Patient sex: M
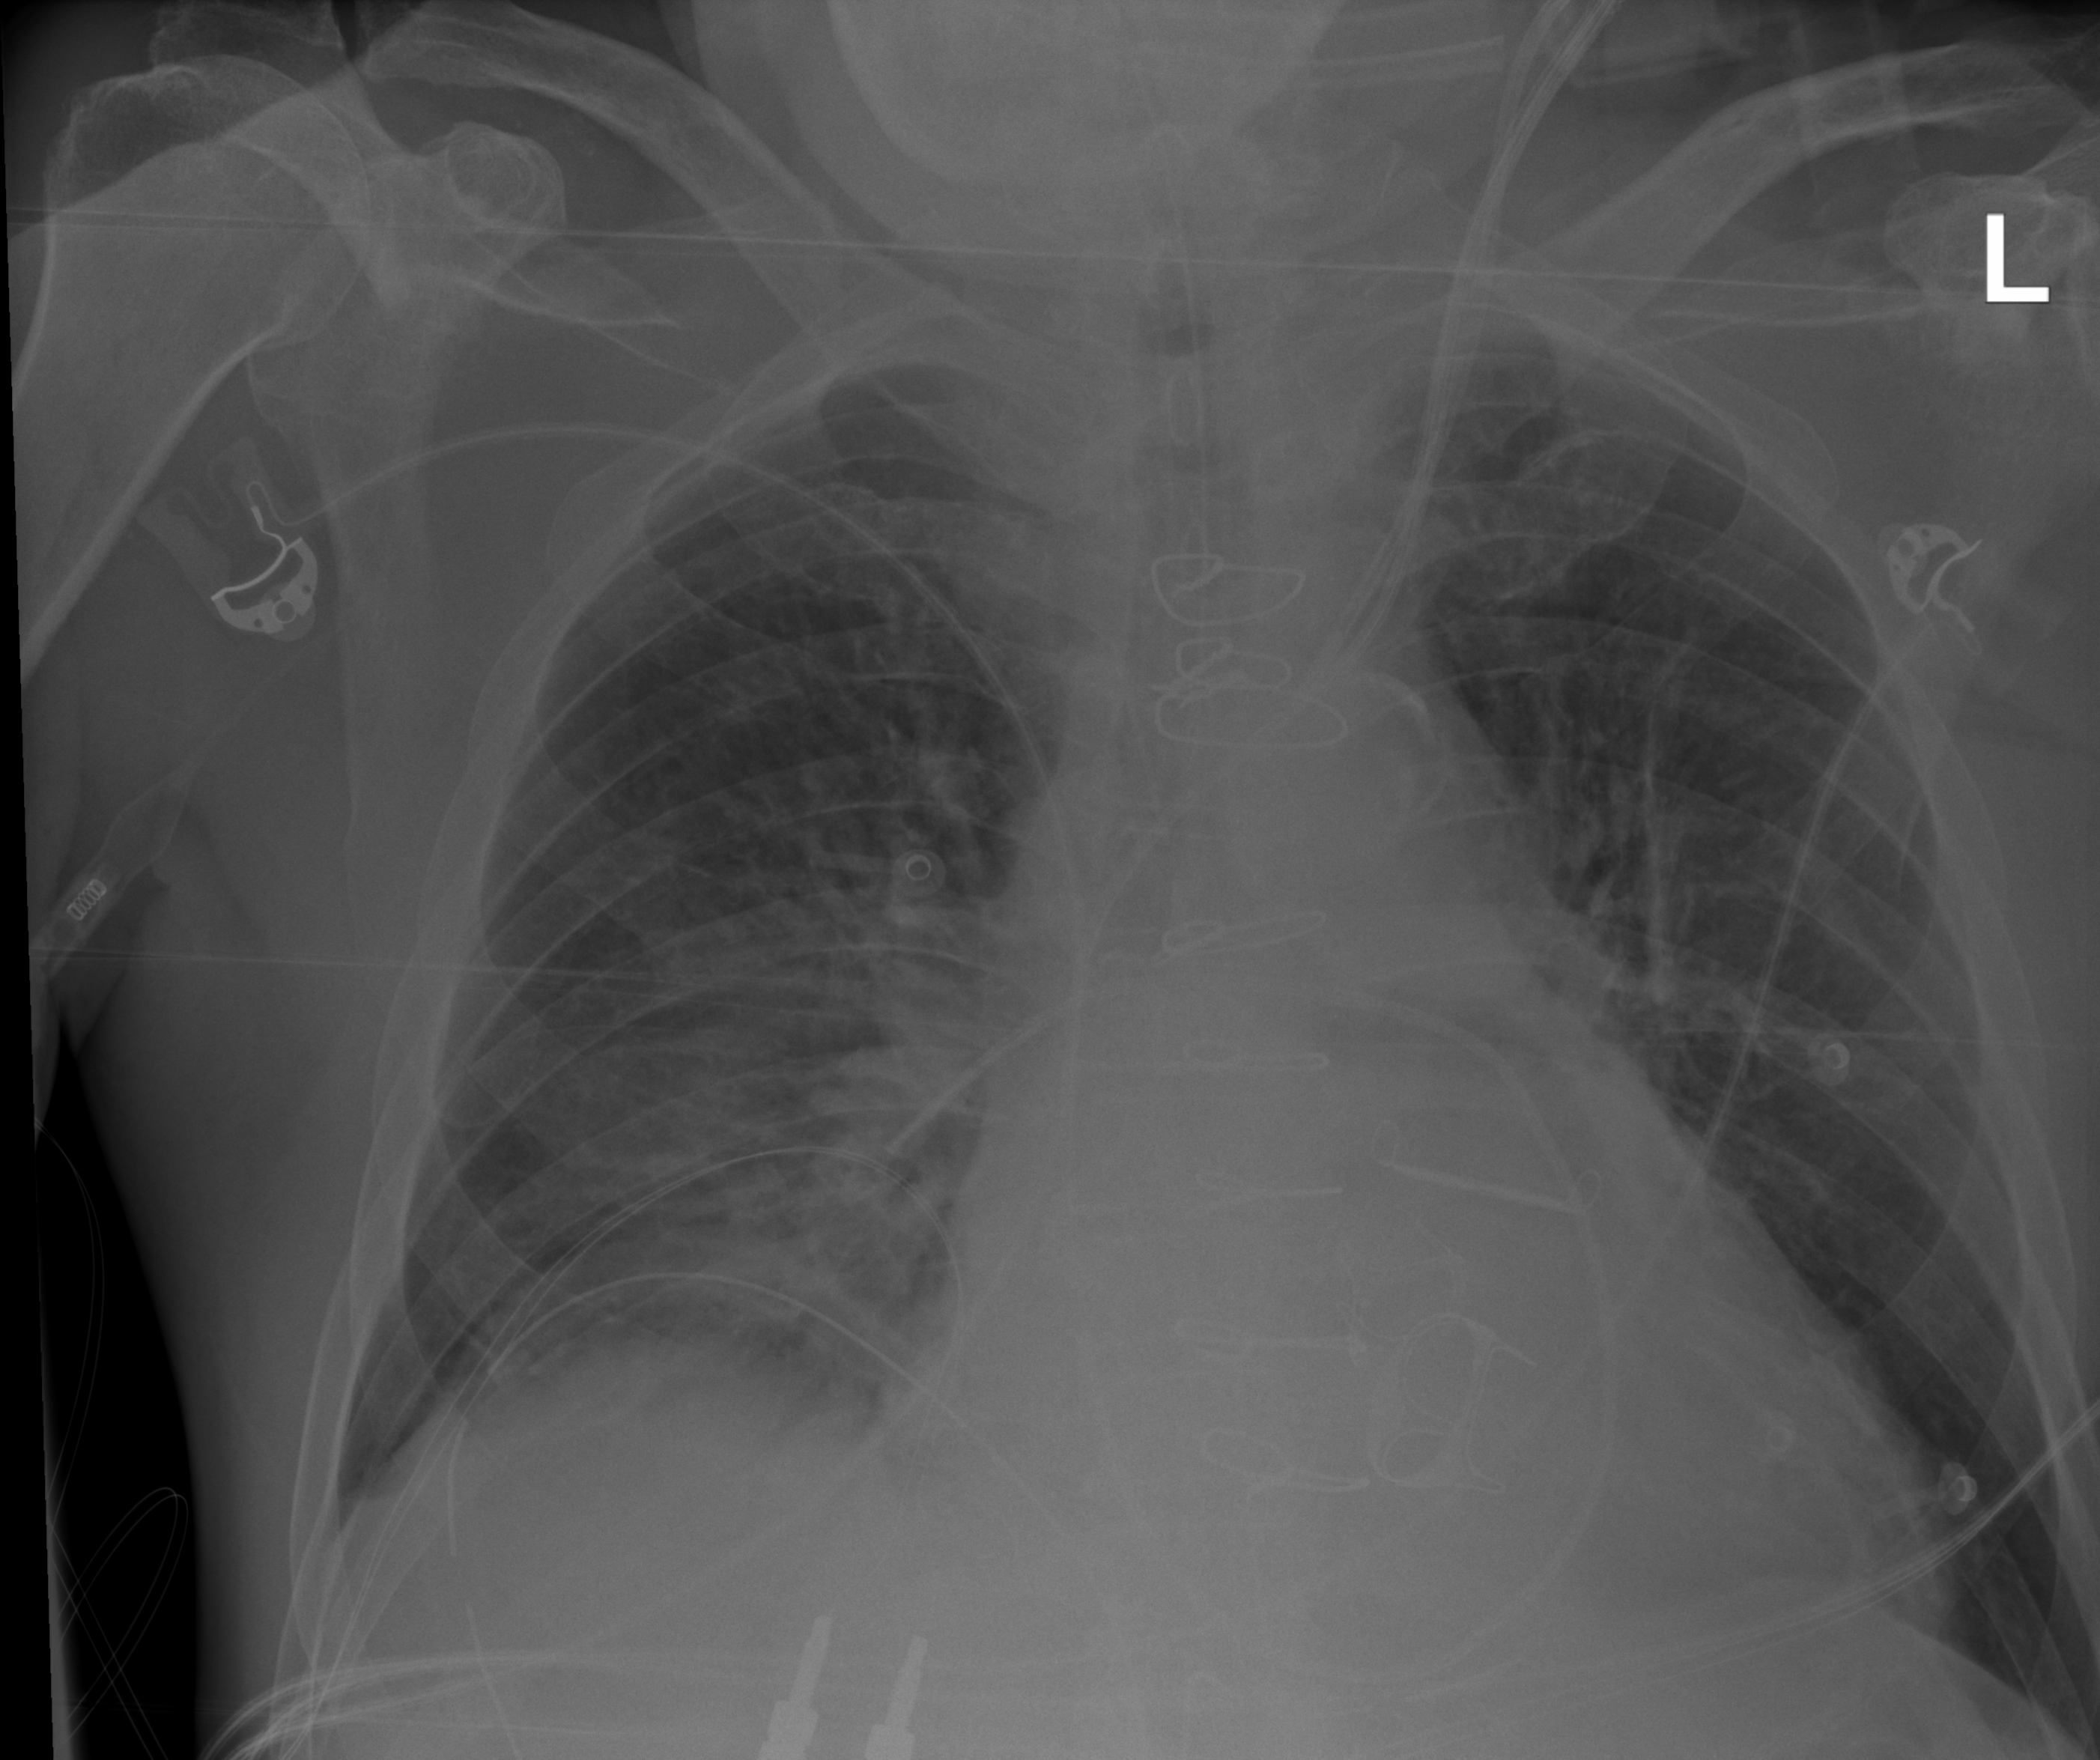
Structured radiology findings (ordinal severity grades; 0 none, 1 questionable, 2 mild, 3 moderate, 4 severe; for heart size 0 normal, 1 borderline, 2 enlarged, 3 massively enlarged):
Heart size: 2
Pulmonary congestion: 2
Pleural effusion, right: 2
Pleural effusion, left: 0
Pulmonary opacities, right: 2
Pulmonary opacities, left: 2
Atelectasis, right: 2
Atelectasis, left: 2